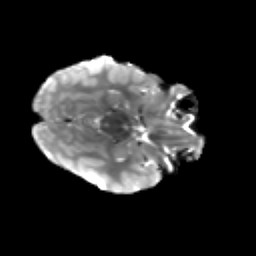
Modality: T2w
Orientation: axial
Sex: male
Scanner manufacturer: siemens
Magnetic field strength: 3 T
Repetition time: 5 s
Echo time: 0.071 s